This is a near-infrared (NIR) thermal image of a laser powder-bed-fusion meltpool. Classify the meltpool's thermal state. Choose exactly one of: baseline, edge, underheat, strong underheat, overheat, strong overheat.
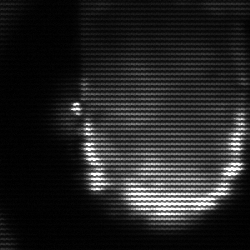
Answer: baseline